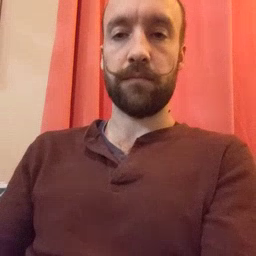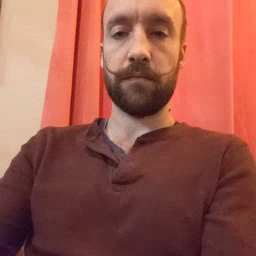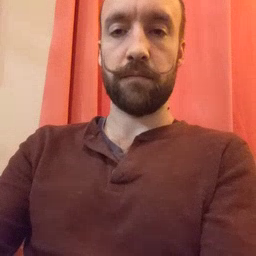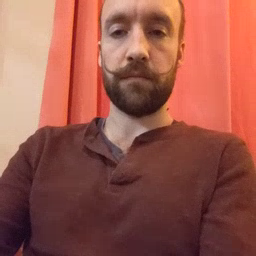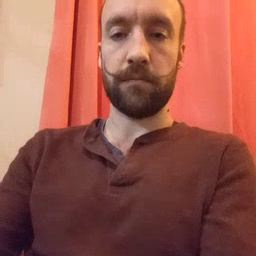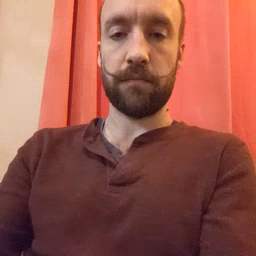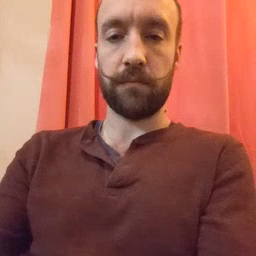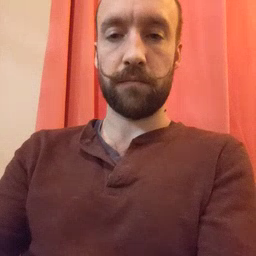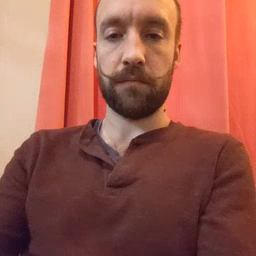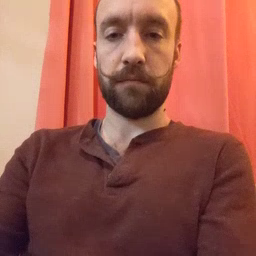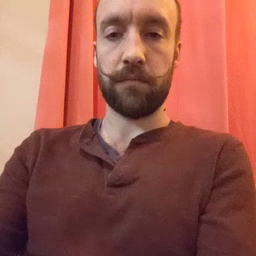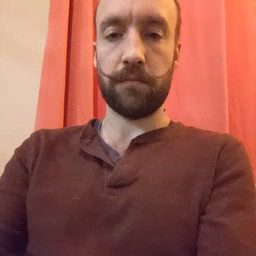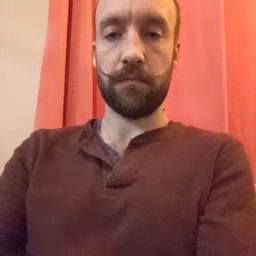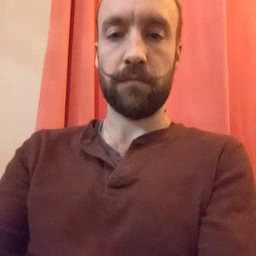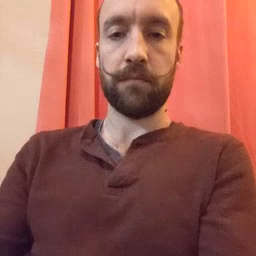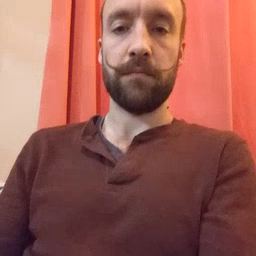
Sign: cereal